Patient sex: M
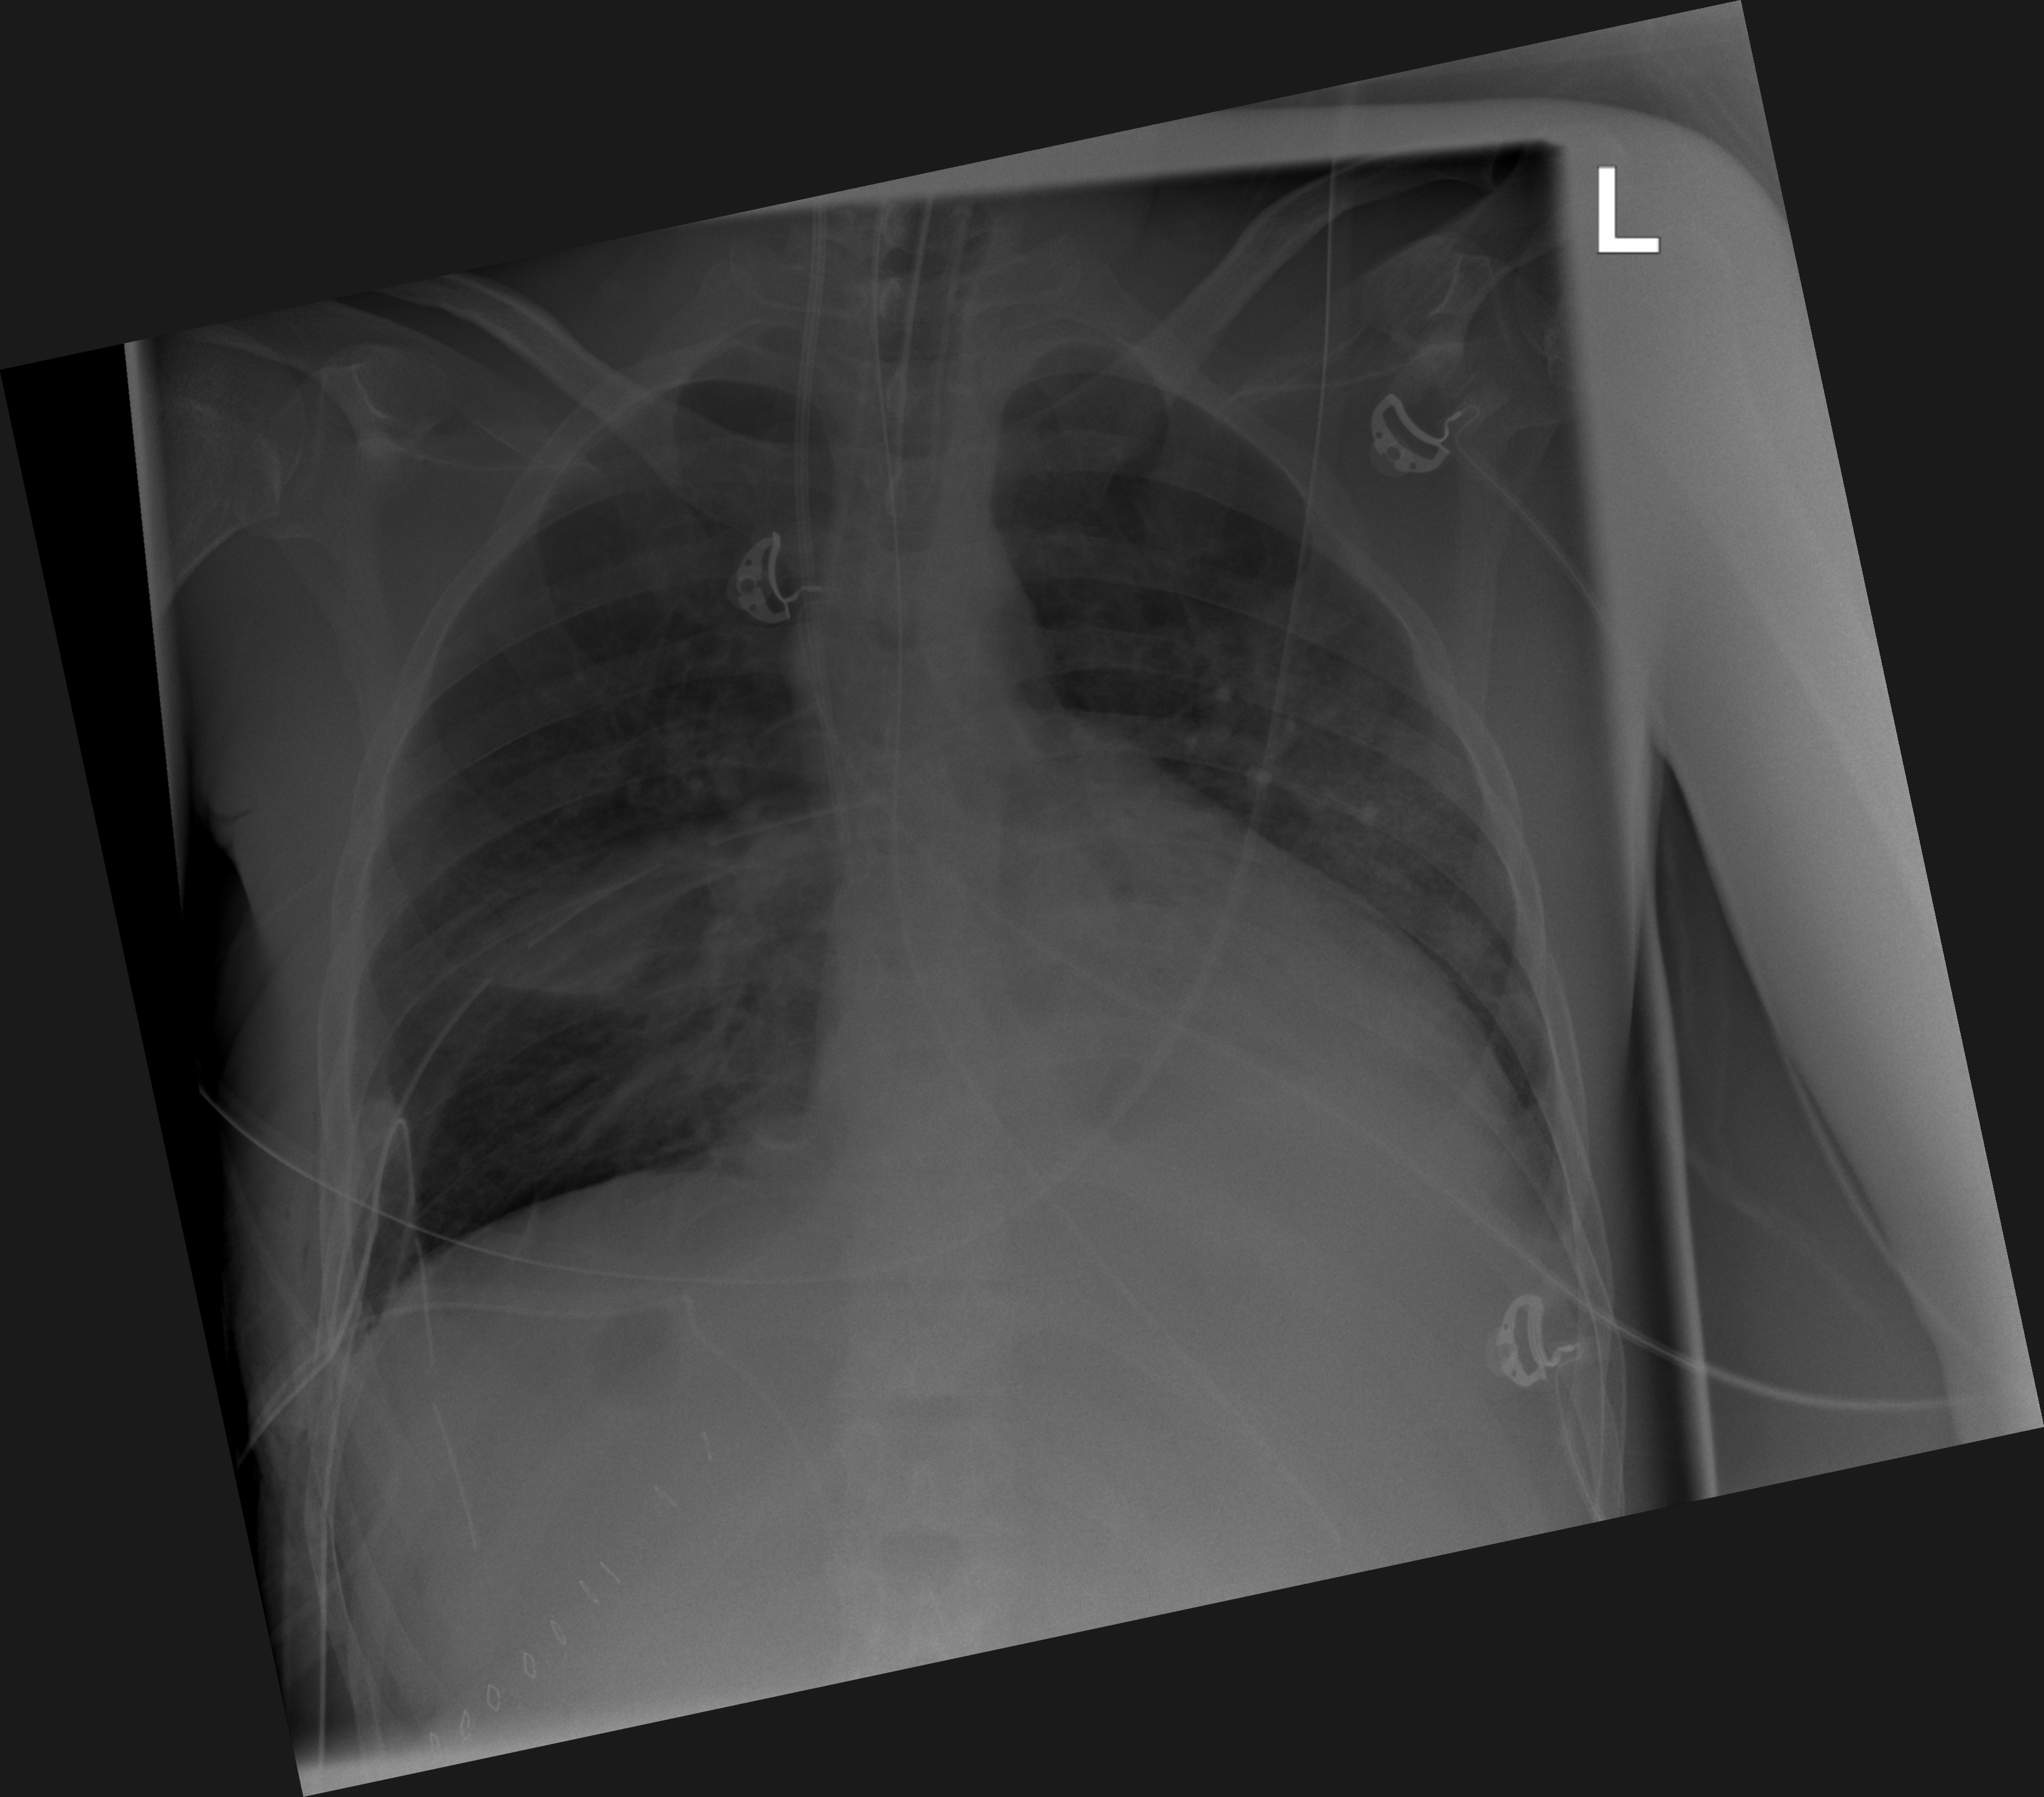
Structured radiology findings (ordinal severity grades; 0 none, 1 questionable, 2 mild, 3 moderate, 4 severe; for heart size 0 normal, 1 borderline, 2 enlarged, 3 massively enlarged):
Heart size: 2
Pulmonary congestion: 0
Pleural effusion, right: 1
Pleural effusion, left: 1
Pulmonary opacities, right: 1
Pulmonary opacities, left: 1
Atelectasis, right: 2
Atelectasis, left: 0